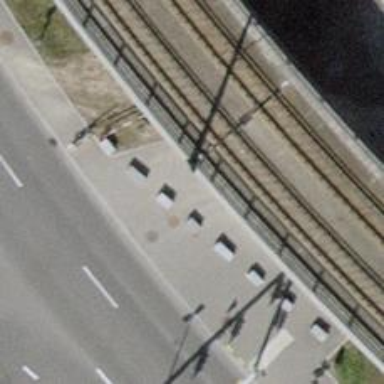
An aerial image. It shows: Bollard barrier.